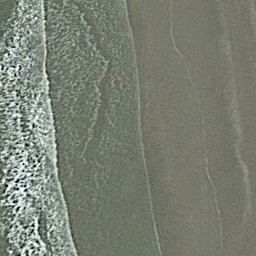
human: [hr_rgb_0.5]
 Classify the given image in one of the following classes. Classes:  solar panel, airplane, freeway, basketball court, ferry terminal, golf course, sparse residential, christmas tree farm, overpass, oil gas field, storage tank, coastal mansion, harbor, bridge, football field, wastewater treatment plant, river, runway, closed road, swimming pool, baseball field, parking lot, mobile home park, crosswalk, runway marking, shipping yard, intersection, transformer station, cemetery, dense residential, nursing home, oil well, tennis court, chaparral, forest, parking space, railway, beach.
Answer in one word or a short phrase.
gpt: beach